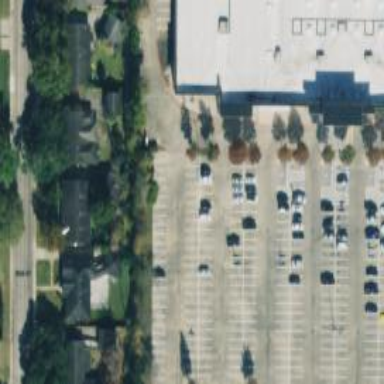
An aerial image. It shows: Parking space.